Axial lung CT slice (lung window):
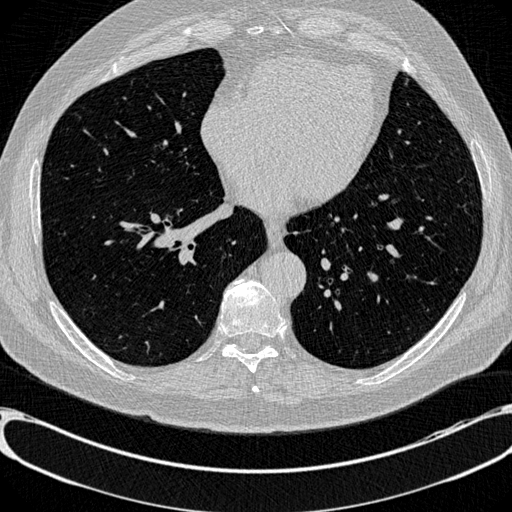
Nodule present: no